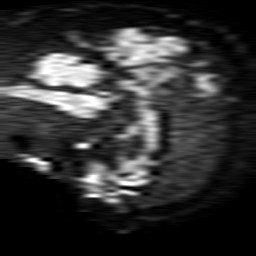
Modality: TRACE
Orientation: sagittal
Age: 88
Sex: male
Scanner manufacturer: philips
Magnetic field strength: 1.5 T
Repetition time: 3.643 s
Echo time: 0.09255 s